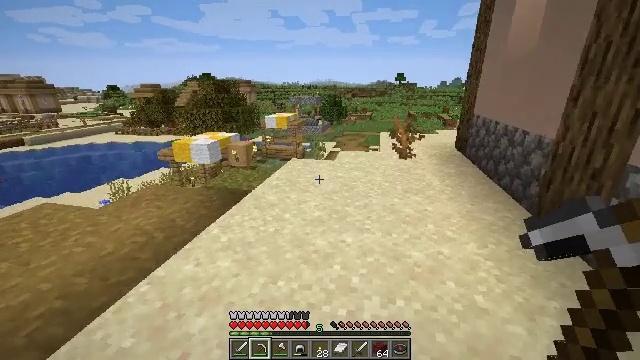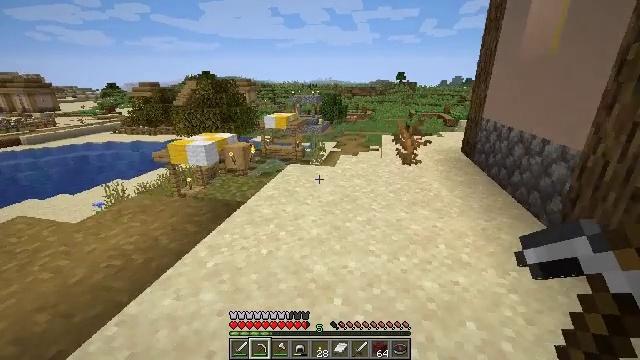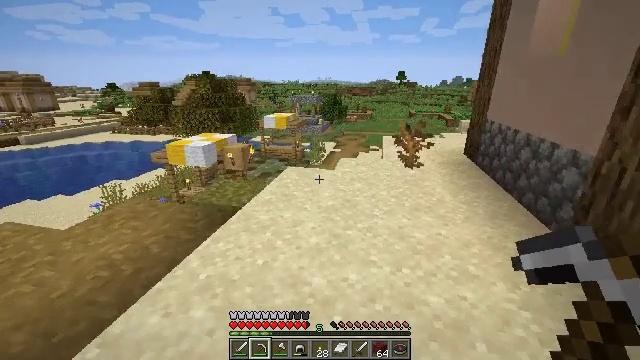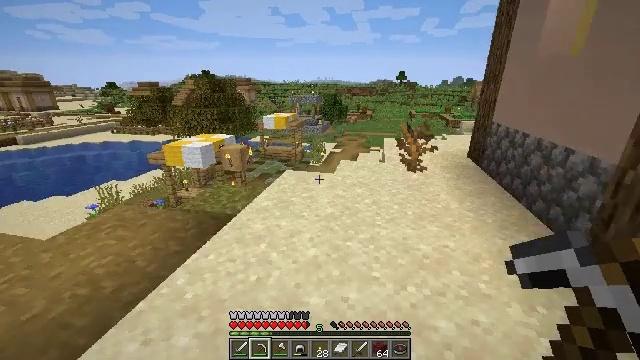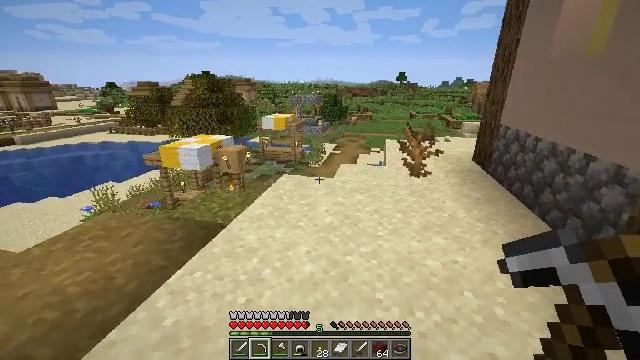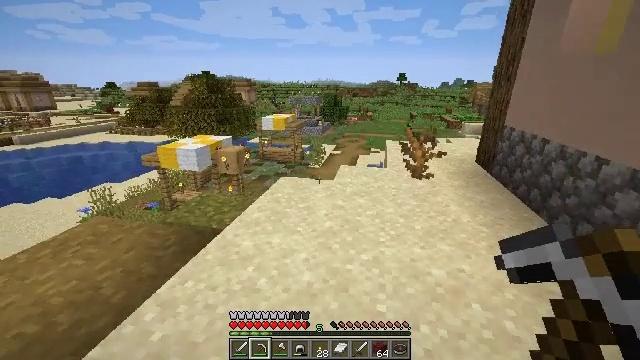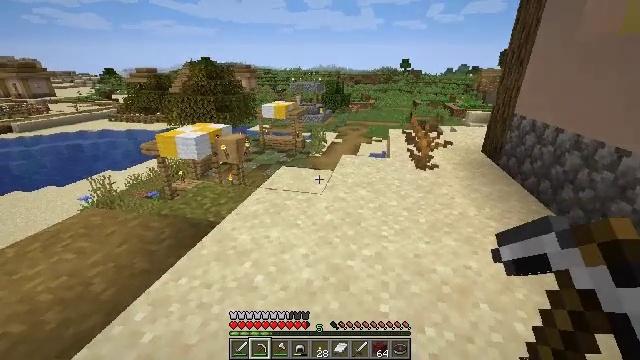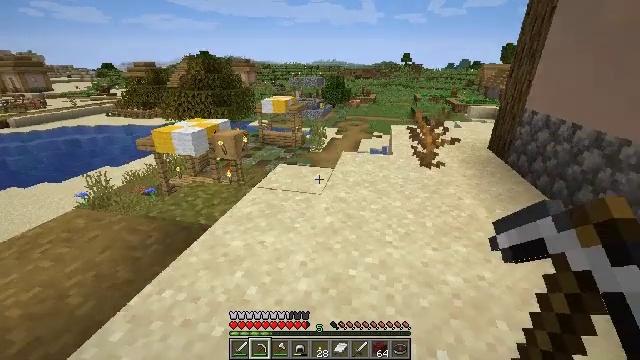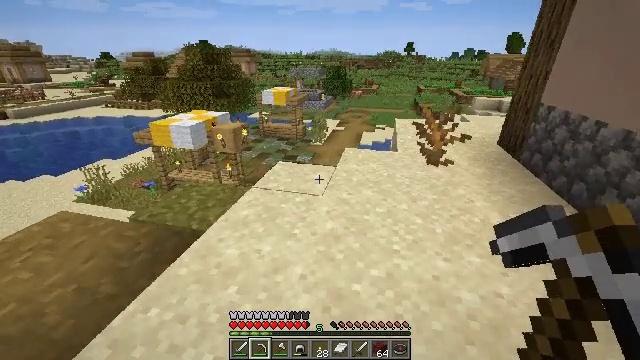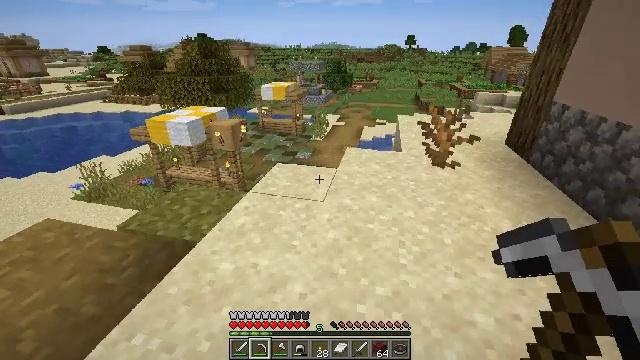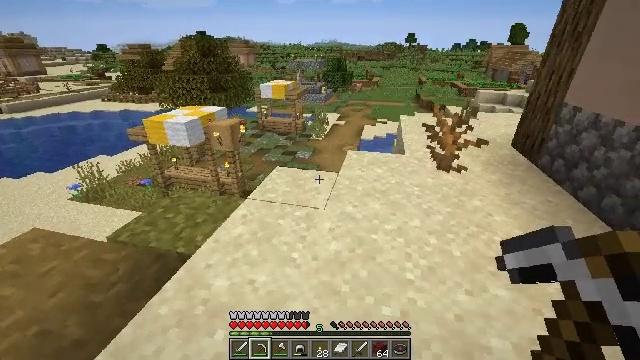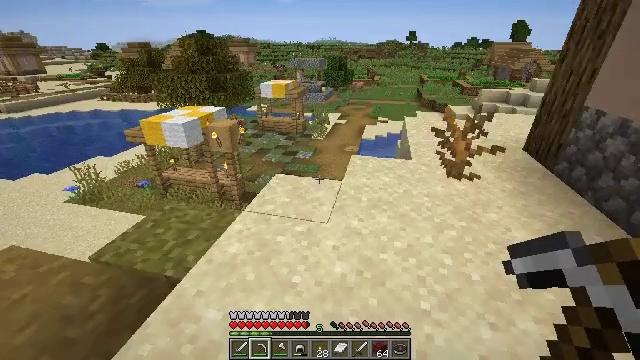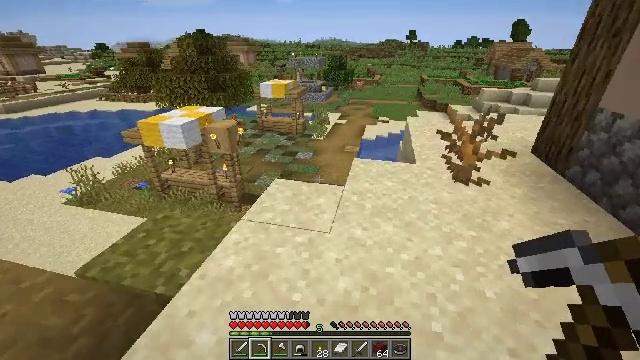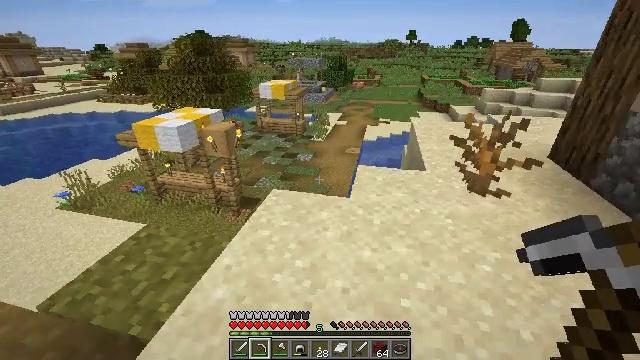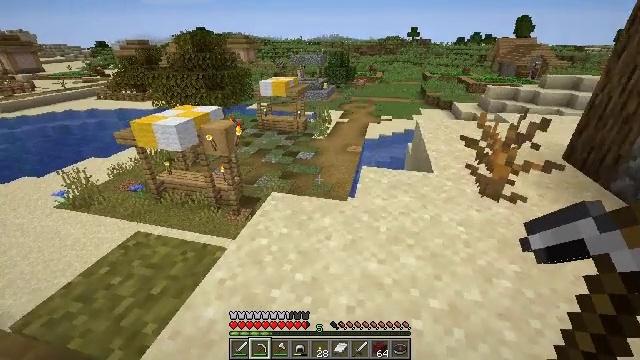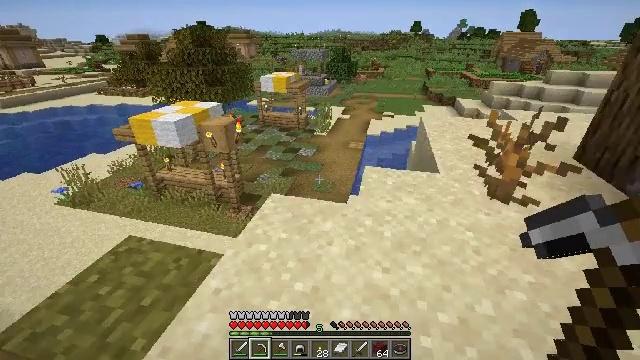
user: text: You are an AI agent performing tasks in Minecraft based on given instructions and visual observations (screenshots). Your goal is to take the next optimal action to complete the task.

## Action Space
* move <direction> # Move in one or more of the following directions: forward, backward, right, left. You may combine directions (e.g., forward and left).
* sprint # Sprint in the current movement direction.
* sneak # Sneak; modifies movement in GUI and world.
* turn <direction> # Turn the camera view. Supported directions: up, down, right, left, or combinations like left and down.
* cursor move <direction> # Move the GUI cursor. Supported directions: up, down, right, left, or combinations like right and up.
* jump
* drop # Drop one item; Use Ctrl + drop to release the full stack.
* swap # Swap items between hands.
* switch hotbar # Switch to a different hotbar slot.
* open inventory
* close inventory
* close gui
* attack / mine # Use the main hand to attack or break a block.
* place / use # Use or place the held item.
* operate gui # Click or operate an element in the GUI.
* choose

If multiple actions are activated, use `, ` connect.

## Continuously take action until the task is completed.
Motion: motion action
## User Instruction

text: Mine the smooth stone.
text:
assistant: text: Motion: move forward
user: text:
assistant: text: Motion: move forward
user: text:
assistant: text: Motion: move forward
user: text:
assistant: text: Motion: move forward
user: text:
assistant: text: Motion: move forward
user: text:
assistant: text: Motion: move forward, turn down
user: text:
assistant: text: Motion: move forward, turn down
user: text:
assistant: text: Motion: move forward, turn down
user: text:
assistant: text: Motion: move forward, turn down
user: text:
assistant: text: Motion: move forward
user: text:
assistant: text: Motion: move forward
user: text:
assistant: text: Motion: move forward
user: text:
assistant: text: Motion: move forward
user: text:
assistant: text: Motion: move forward
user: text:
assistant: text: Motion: move forward
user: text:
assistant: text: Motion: move forward
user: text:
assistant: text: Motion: move forward
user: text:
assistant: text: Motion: move forward, turn down
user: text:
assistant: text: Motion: move forward and move right
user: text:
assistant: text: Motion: move forward and move right
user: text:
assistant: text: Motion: move forward and move right
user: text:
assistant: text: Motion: move forward and move right, turn right and down
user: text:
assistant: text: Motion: move forward and move right, turn right and down
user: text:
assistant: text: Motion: move forward and move right, turn right and down
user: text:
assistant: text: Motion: move forward and move right, turn right and down
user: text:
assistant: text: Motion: move forward and move right, turn right and down
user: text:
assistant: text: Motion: move forward and move right
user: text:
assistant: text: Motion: move forward and move right
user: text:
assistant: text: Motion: move forward and move right
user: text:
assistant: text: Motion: move forward